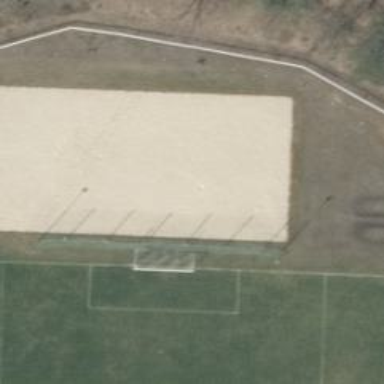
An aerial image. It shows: Pitch for leisure activities.